Question: This is my dataframe SHORT:
'''
ID IDaxis Y Date-Time Tdiff
1 1 5 2012-06-11 13:10:30 0.00
1 1 10 2012-06-11 15:10:30 2.00
1 1 20 2012-06-11 17:10:30 2.00
1 3 15 2012-06-11 13:20:30 0.00
1 3 30 2012-06-11 14:20:30 1.00
1 3 45 2012-06-11 17:20:30 3.00
1 6 9 2012-06-11 13:35:30 0.00
1 6 15 2012-06-11 15:35:30 2.00
1 6 30 2012-06-11 18:35:30 3.00
3 2 8 2012-06-11 13:50:30 0.00
3 2 14 2012-06-11 14:55:30 1.083
3 2 20 2012-06-11 16:55:30 2.00
3 2 30 2012-06-11 19:00:30 2.083
3 5 10 2012-06-11 13:40:30 0.00
3 5 15 2012-06-11 16:45:30 3.083
'''
ID - plant
IDaxis - plant leaf
Y - length of leaf
Date - Time - date and time of measurement
Tdiff - time(h) interval between measurement
I want to do (Example SHORT1):
1) sum up Tdiff for IDaxis in column SHORT$Ttot
2) calculate difference between row in Y for IDaxis in column SHORT$Ydiff
3) sum up Ydiff for IDaxis in column SHORT$Ytot
Example SHORT1:

Ydiff - length interval between measurement
Ytot - sum of length interval from measurement to measurement
Ttot - sum of time interval from measurement to measurement
I know how to calculate this for IDaxis if I split dataframe. My problem is that I have three dataframe each 700 ID, each have 100 IDaxis. I don't know how to do it automaticly for whole dataframe. Thank You in advance.
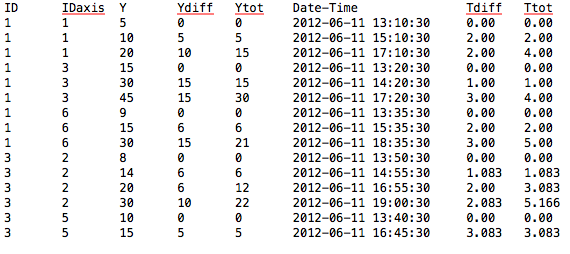
Answer: You can use 'ave':
'''
SHORT$Ttot <- ave(SHORT$Tdiff, SHORT$IDaxis, FUN = cumsum),
SHORT$Ydiff <- ave(SHORT$Y, SHORT$IDaxis, FUN = diff),
SHORT$Ytot <- ave(SHORT$Ydiff, SHORT$IDaxis, FUN = cumsum),
'''
(if you don't like the repeated 'SHORT$', look at functions like 'transform'.)
You can also use the convenient 'plyr' package:
'''
library(plyr)
ddply(SHORT, "IDaxis", transform, Ttot = cumsum(Tdiff),
Ydiff = diff(Y),
Ytot = cumsum(Ydiff))
'''